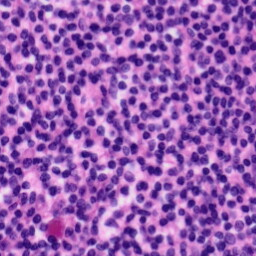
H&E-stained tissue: Tonsil